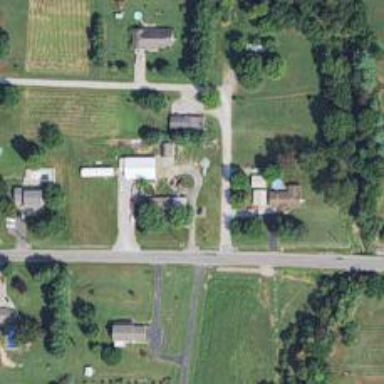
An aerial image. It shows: Driveway.